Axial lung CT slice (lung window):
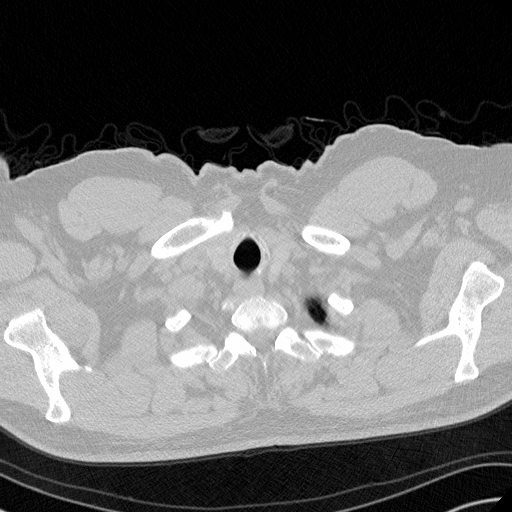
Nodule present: no